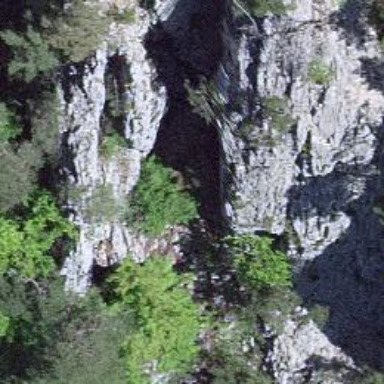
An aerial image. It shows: Natural cliff.